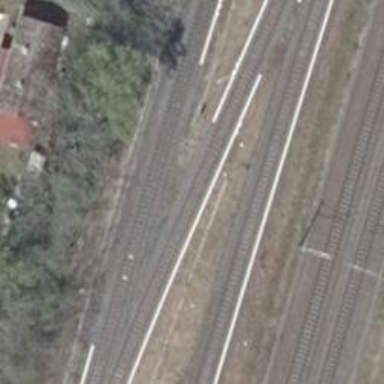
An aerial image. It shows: Light rail electrified railway.